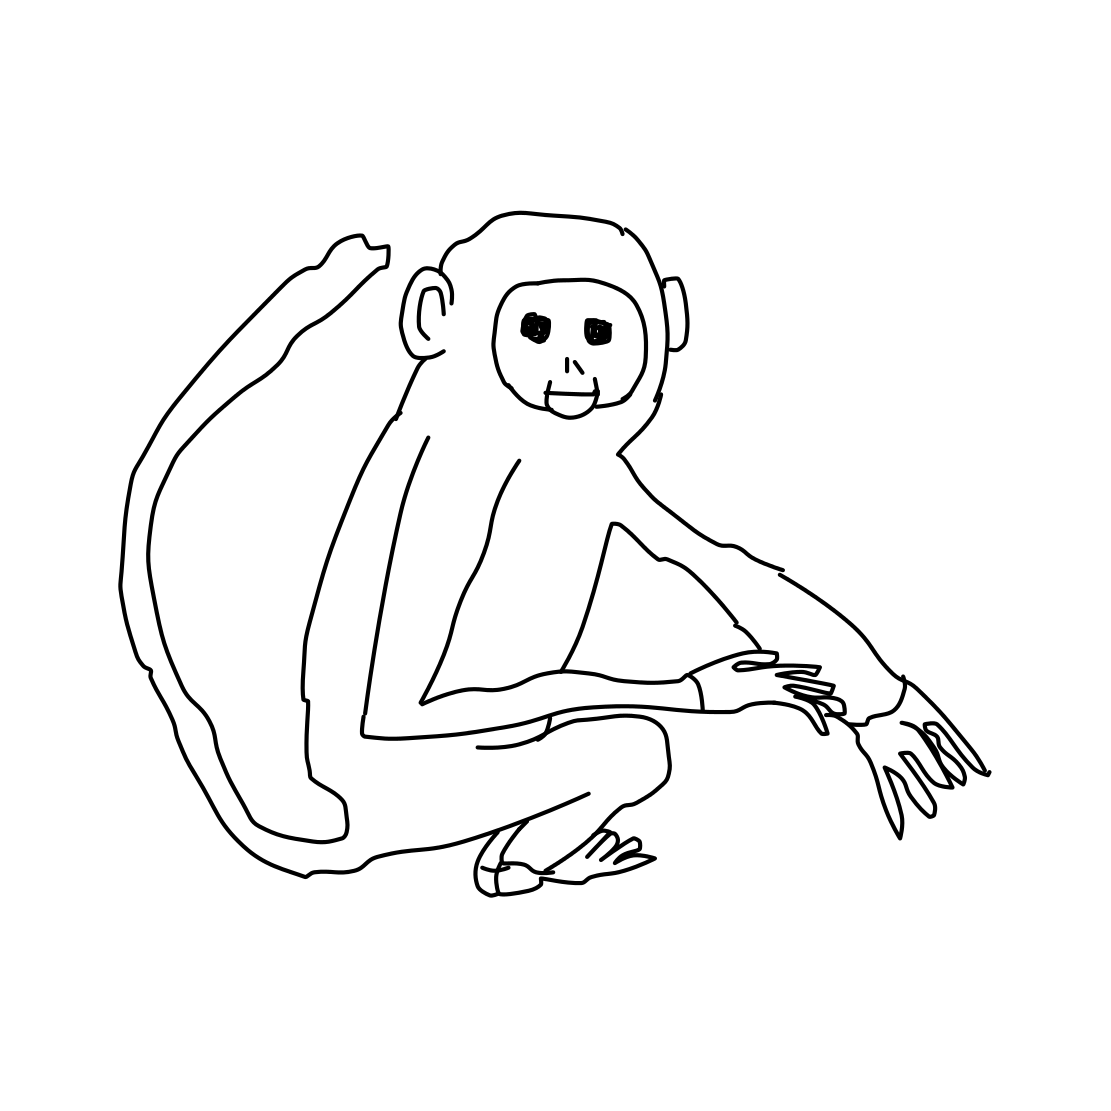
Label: monkey